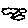
Label: cloud